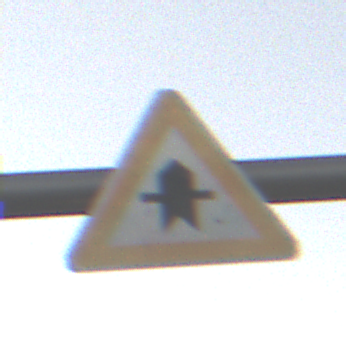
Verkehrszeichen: Vorfahrt
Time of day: SunriseSunset
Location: Outdoor (RoadRail)
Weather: PartlyCloudy
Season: NotSpecified
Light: Natural